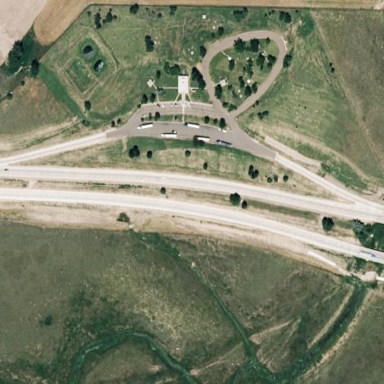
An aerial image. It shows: Rest area on the road.